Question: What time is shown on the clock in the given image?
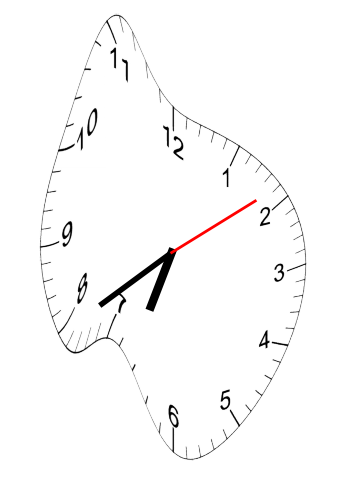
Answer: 06:39:09